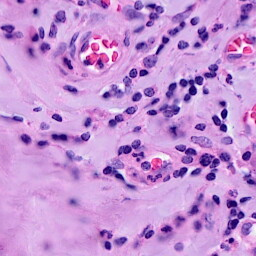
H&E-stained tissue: Breast